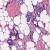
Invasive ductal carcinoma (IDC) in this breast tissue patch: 1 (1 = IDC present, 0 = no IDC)